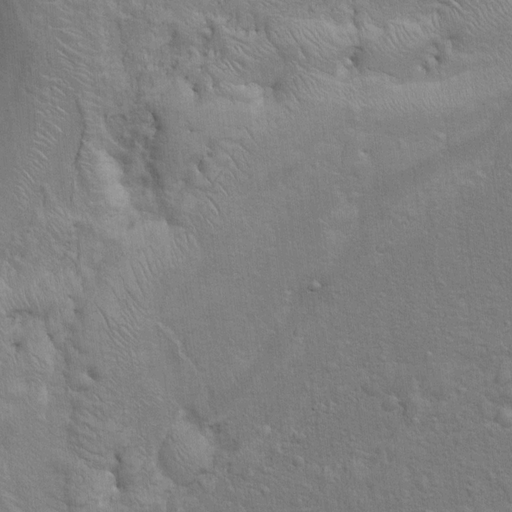
Classes present: Background, Cone